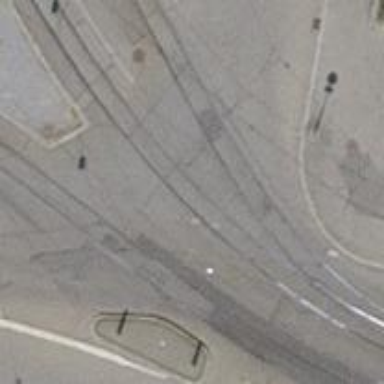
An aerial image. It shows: Railway crossing with traffic signals.